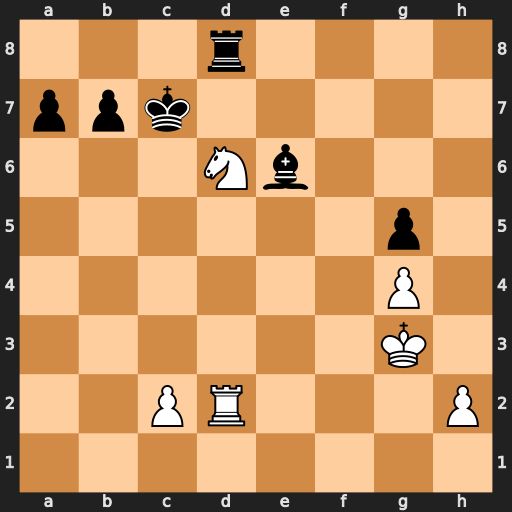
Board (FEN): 3r4/ppk5/3Nb3/6p1/6P1/6K1/2PR3P/8
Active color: w
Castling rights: -
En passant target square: -
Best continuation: Nb5+ Kc8 Nxa7+ Kc7 Nb5+